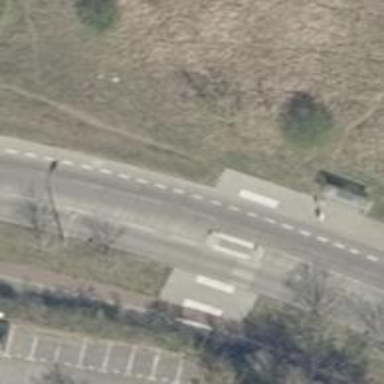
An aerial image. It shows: Uncontrolled footway crossing with central island.